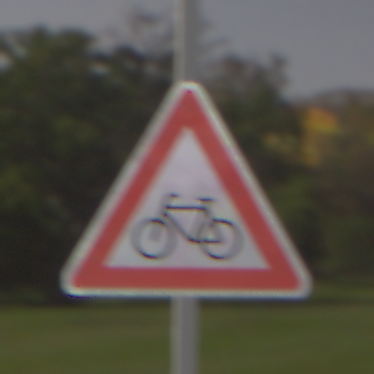
Verkehrszeichen: RadverkehrRechts
Umgebung: Outdoor, Nature
Tageszeit: Night
Wetter: Clear
Licht: Natural
Jahreszeit: NotSpecified
Kontrast: HighContrast